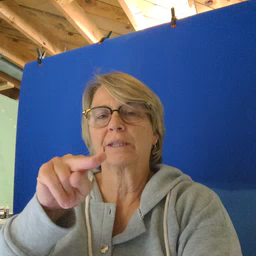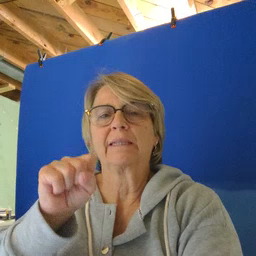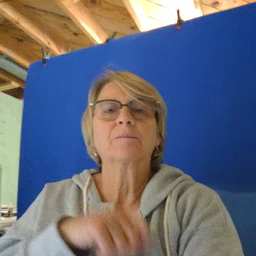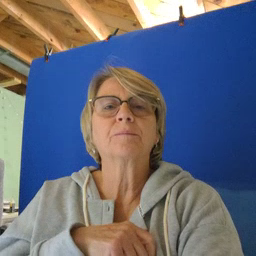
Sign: jeans